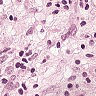
Metastatic tissue present: yes